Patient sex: F
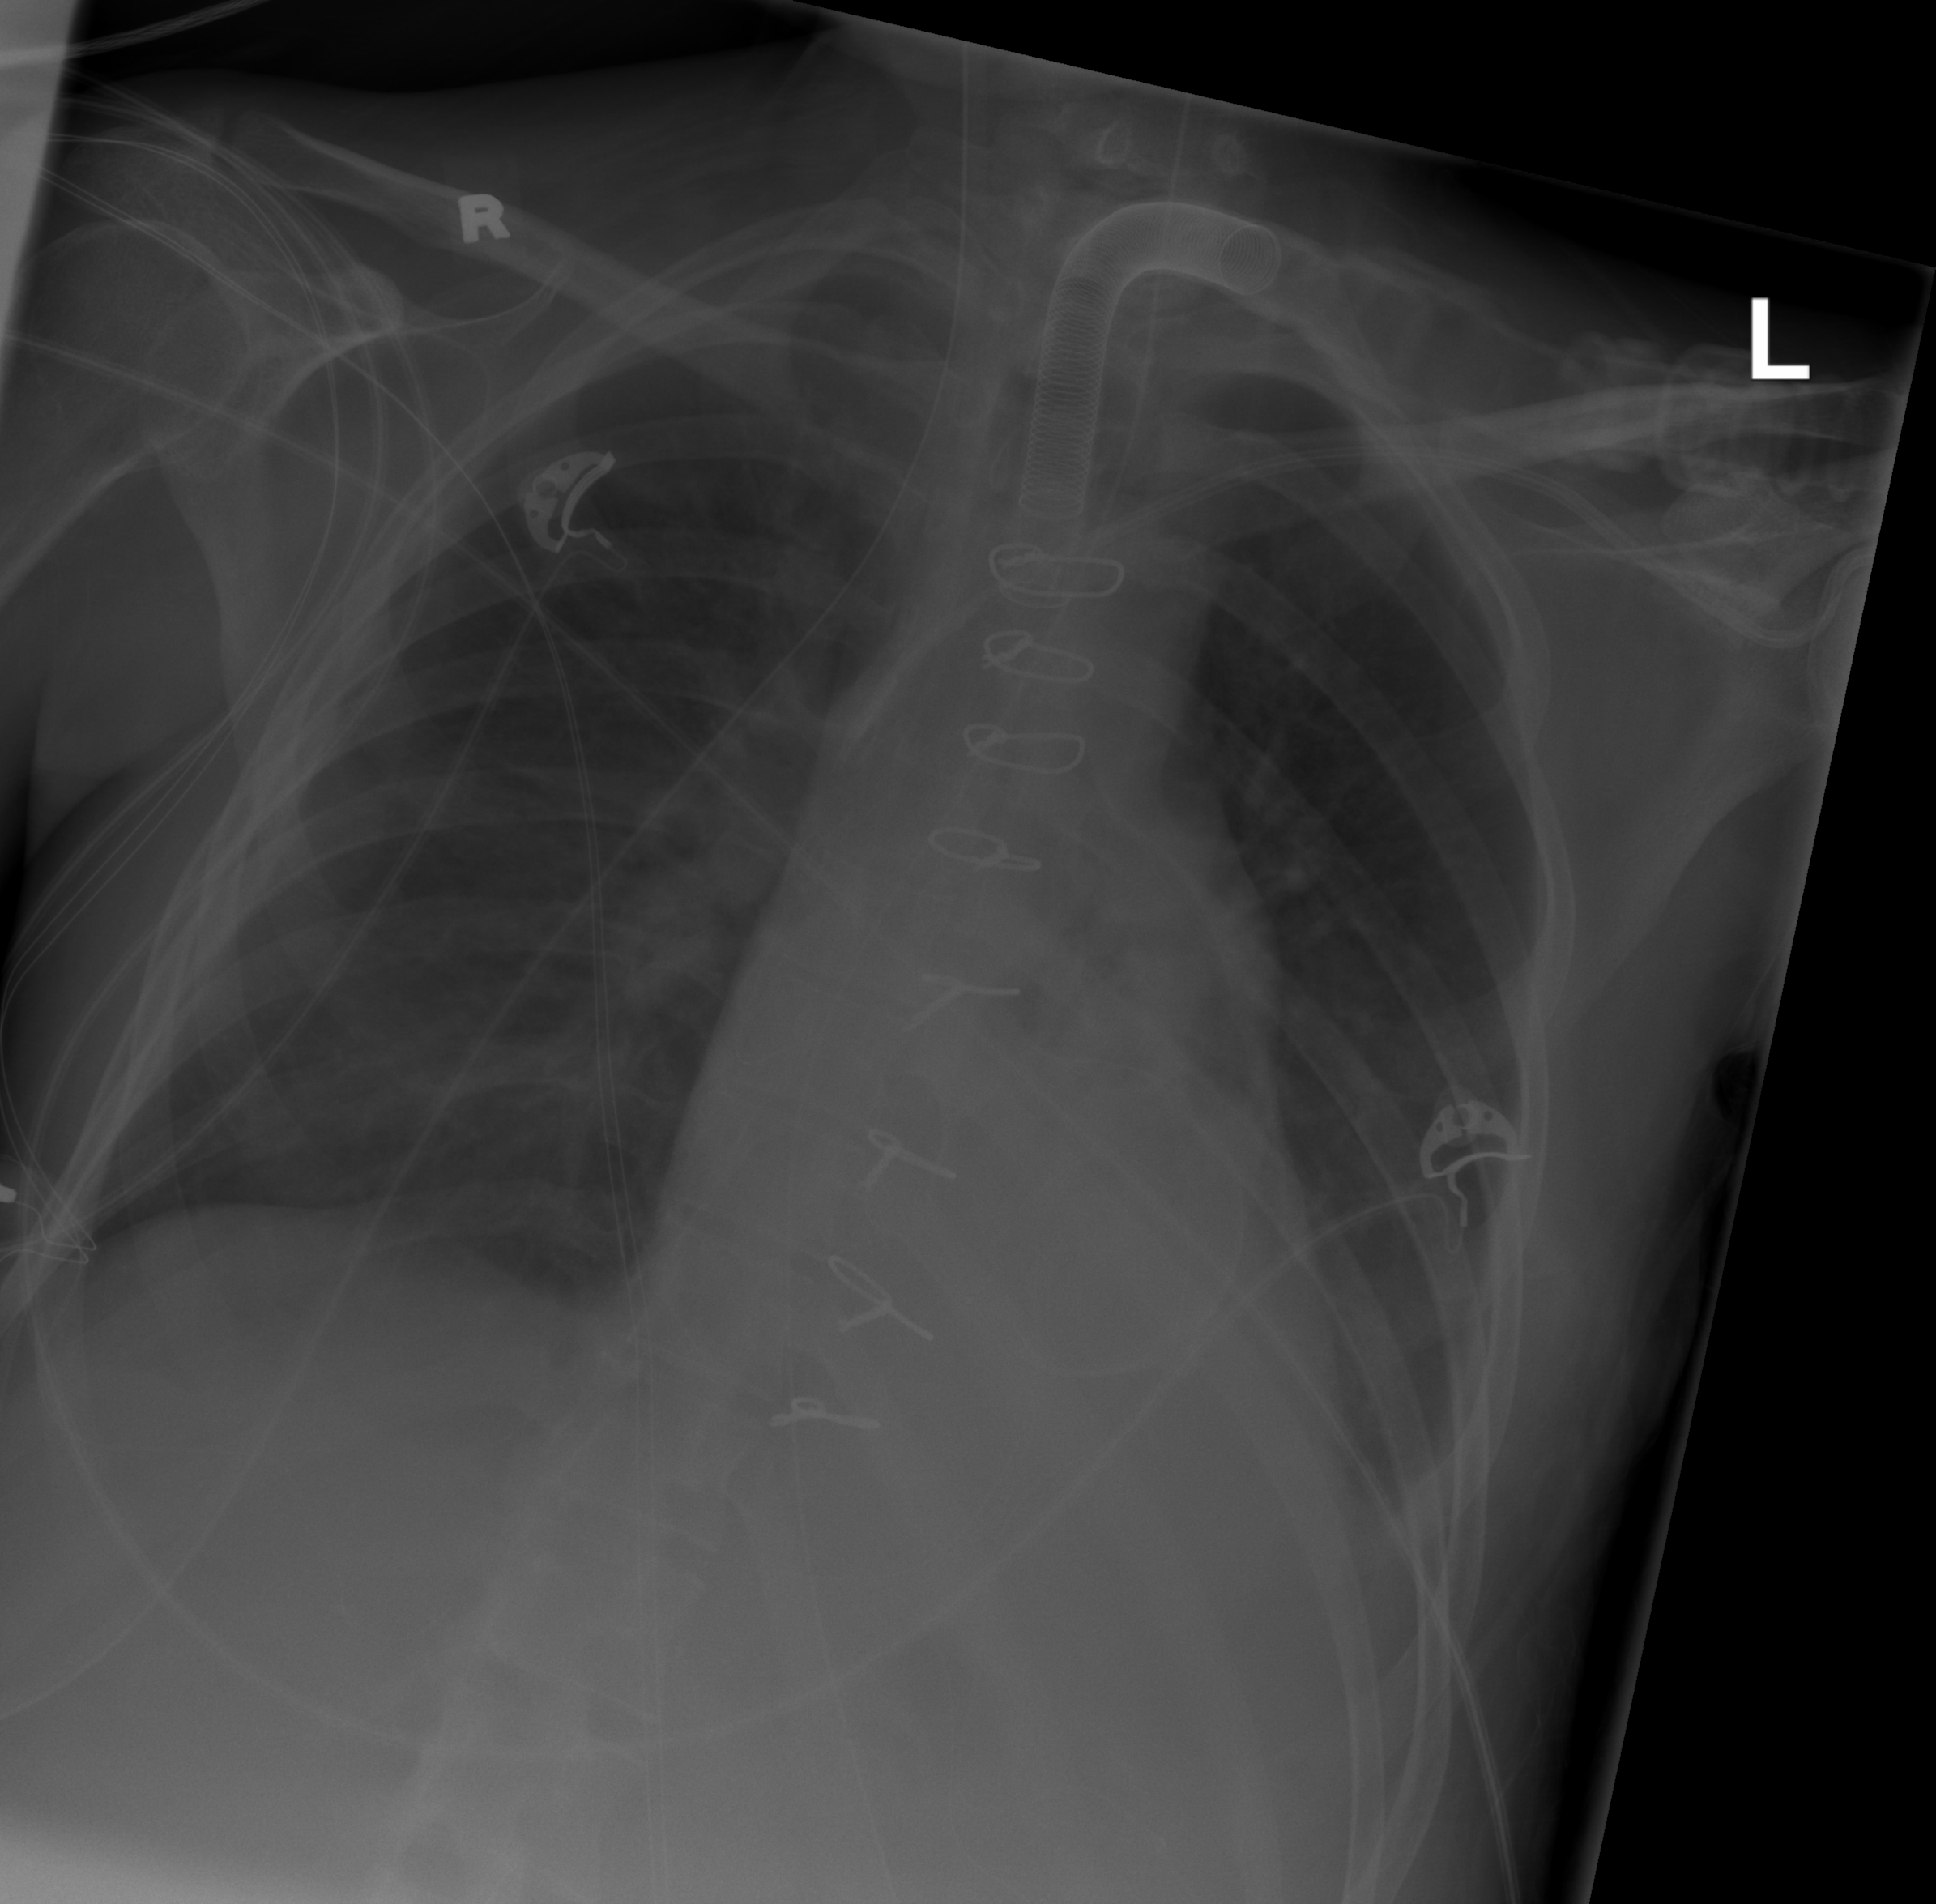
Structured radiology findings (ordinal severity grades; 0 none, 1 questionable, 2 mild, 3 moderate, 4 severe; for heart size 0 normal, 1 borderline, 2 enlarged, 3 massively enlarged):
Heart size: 0
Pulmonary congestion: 0
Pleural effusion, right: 0
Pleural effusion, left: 2
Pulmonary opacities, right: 0
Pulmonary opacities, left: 0
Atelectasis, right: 2
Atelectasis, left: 2